Field crop: maize
Growth stage: 1
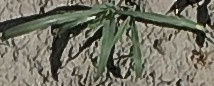
Species: sorghum